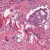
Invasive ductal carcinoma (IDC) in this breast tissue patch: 1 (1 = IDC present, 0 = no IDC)